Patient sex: F
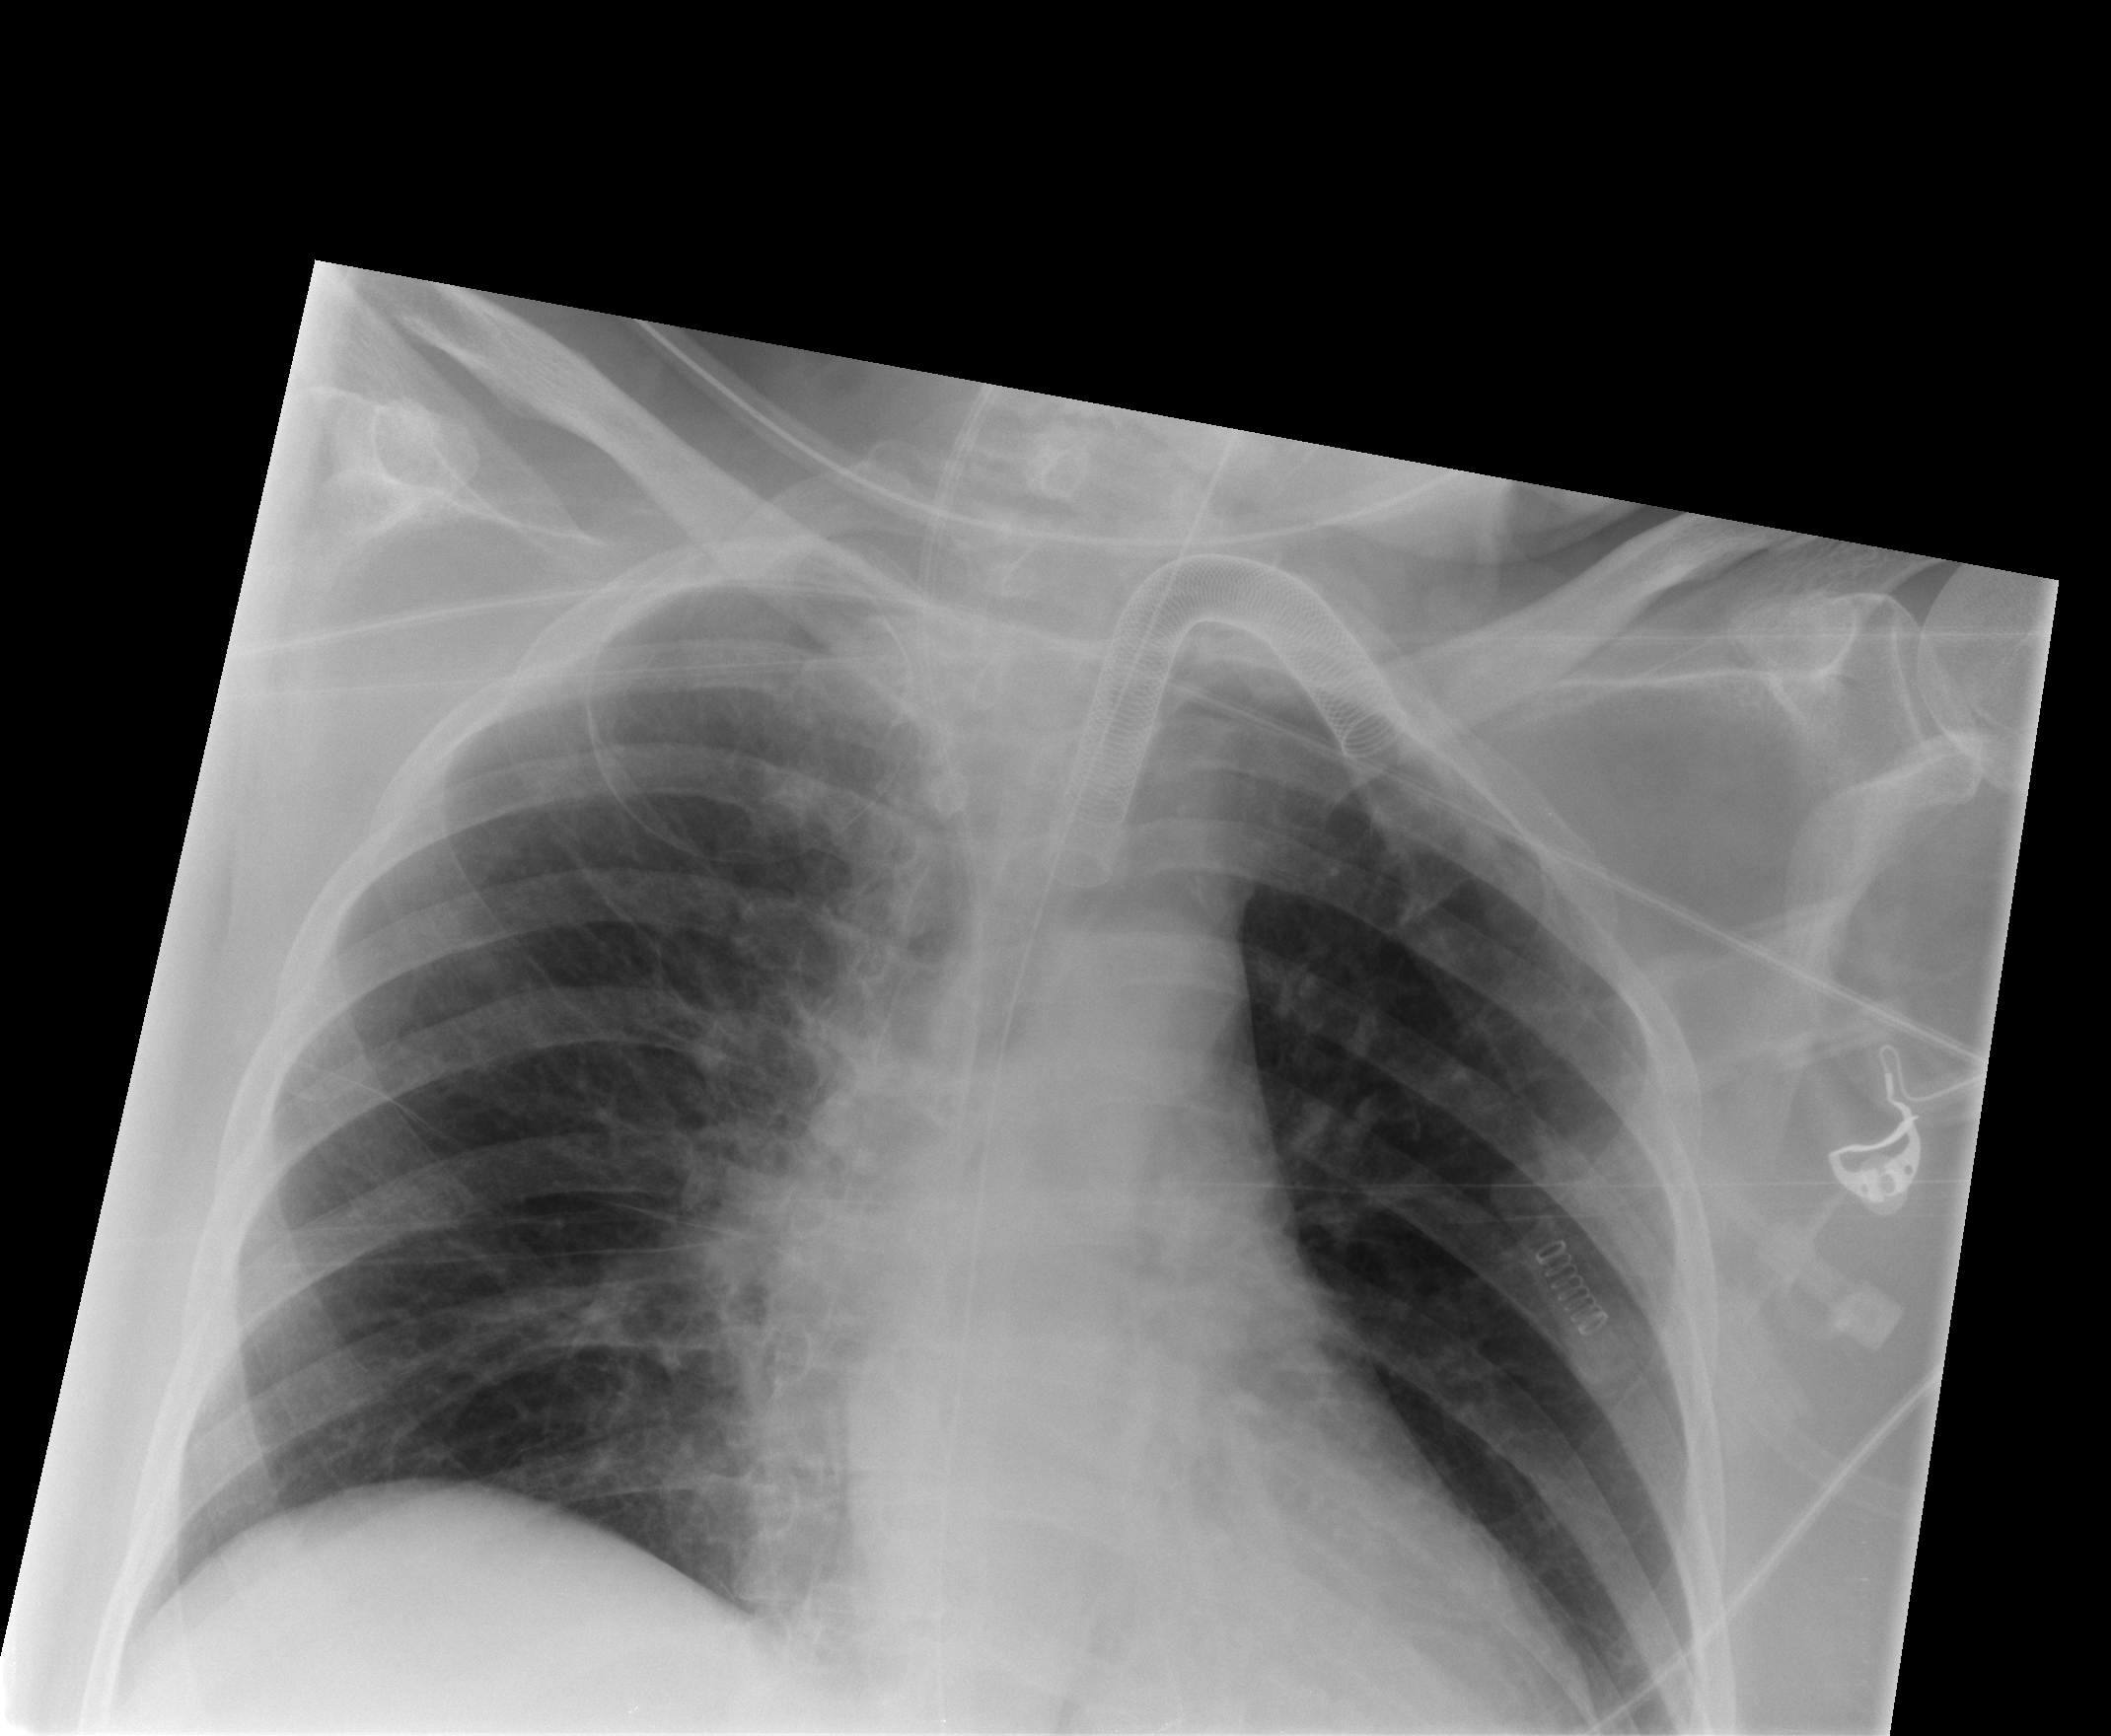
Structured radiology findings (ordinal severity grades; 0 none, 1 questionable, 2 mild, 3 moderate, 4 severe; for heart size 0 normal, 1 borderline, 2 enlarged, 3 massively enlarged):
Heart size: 0
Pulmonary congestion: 0
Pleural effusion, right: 0
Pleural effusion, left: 0
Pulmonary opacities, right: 1
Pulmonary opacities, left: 0
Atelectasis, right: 0
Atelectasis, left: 0